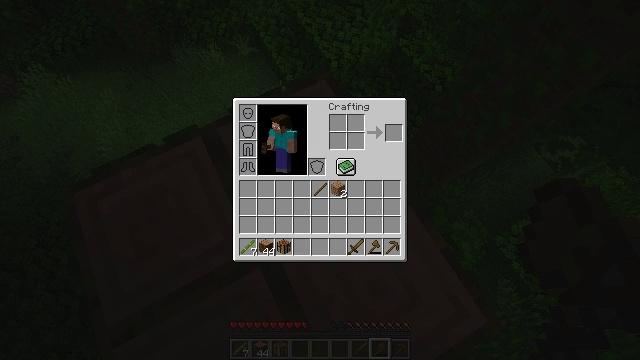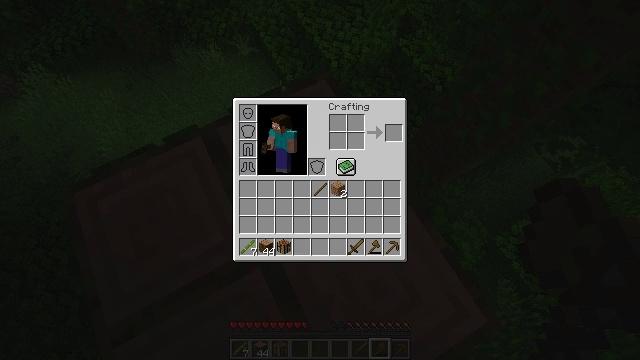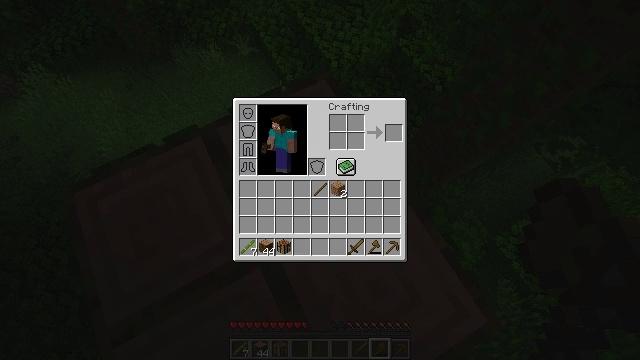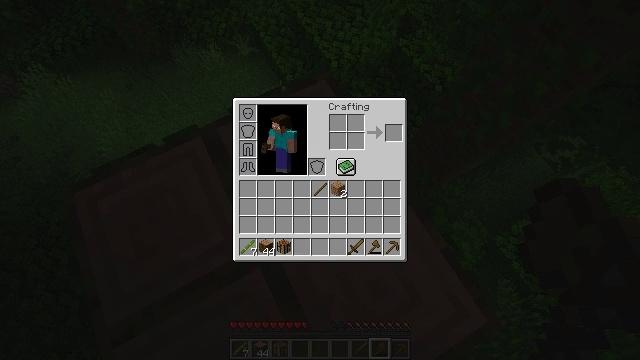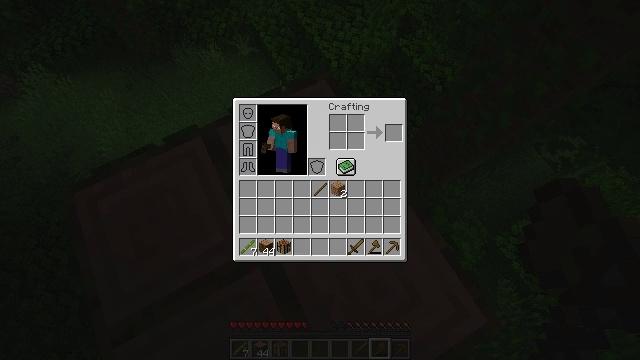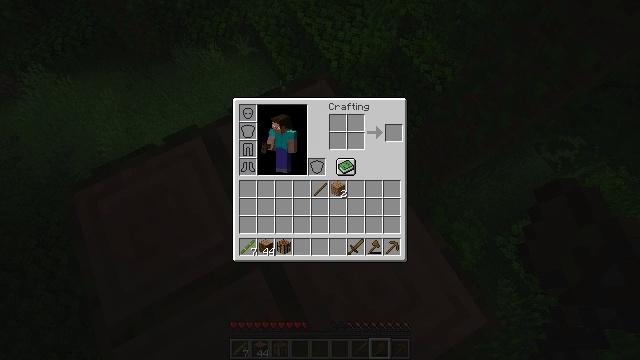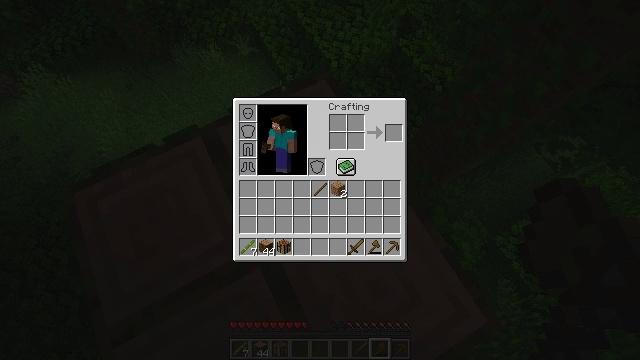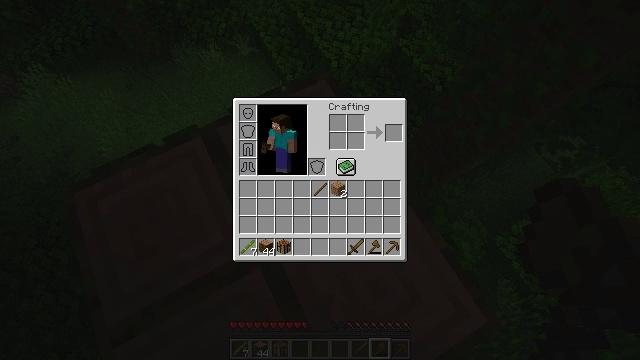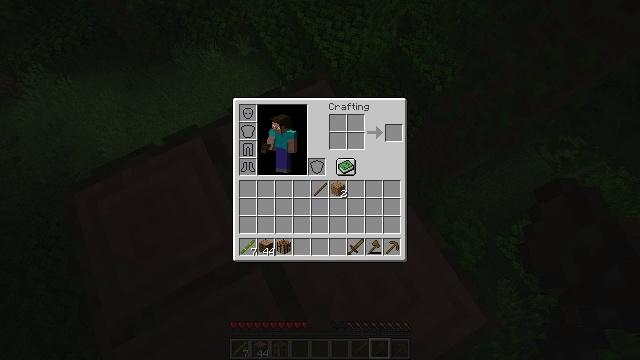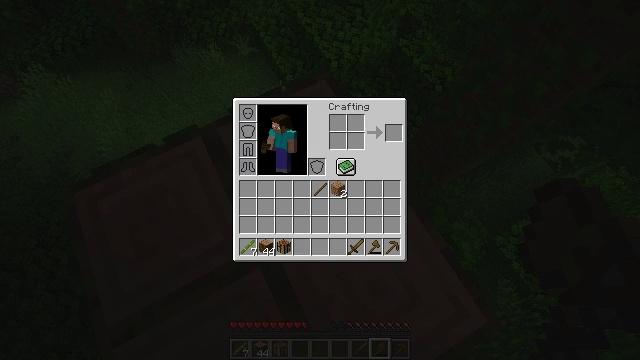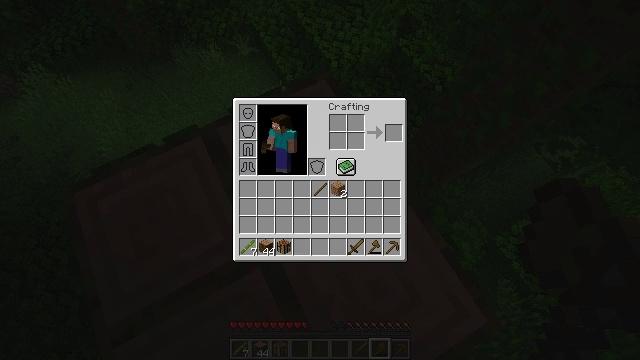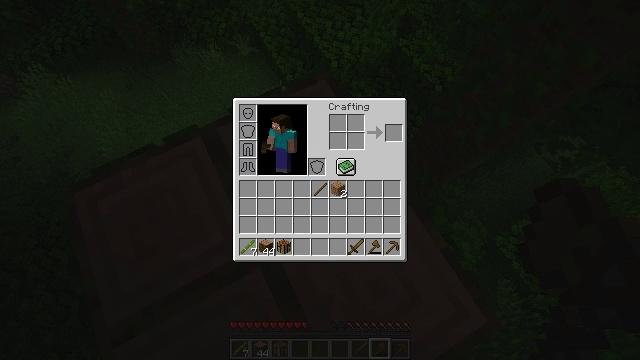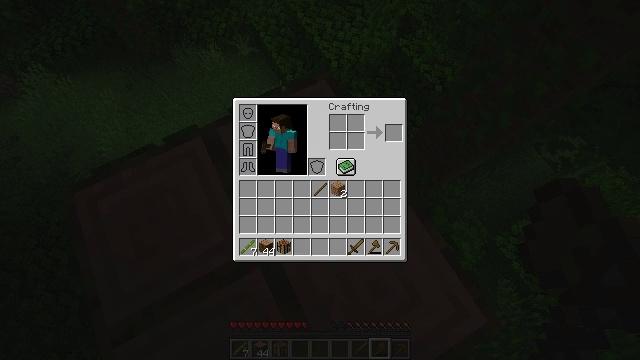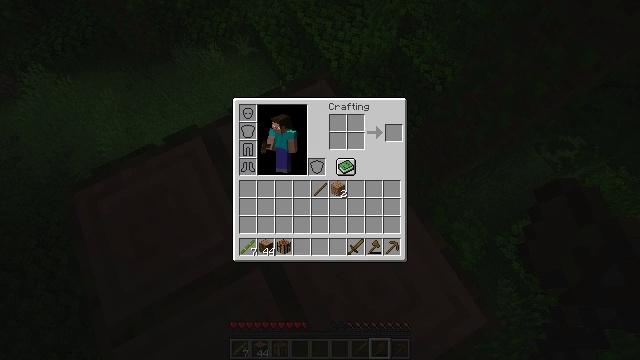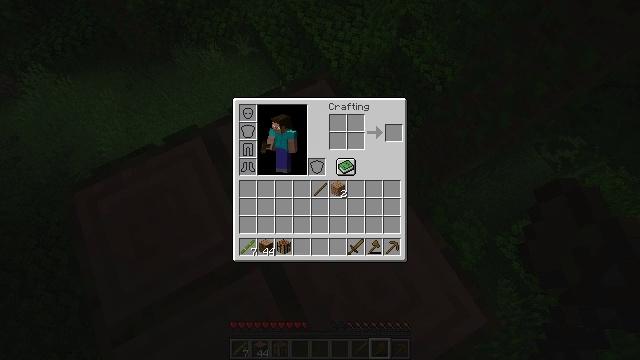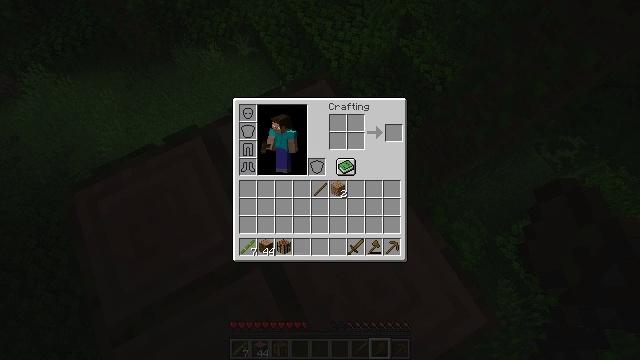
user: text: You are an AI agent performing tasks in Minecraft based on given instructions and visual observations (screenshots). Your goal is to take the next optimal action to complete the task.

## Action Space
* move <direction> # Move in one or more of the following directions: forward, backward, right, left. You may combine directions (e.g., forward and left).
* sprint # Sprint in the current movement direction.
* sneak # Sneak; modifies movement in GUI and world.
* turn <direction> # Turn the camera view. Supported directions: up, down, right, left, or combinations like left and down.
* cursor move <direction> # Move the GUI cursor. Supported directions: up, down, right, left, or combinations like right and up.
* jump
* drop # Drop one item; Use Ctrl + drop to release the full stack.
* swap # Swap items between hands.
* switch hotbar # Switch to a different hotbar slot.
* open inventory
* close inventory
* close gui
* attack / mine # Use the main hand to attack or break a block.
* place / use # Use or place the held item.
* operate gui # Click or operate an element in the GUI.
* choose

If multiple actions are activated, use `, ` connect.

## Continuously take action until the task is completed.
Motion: motion action
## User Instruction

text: Use an axe to chop the jungle log.
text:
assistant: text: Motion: no_op
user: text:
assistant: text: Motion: no_op
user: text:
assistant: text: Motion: no_op
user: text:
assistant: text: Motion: no_op
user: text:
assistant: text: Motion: no_op
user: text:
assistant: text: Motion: no_op
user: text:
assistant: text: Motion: no_op
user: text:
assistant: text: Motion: no_op
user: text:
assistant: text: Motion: no_op
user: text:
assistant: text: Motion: no_op
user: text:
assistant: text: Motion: no_op
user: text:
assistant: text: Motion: no_op
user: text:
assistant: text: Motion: no_op
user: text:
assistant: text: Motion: no_op
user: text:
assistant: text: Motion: no_op
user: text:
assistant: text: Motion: no_op
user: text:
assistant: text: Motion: no_op
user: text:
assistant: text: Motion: no_op
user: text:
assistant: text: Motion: no_op
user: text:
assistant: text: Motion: no_op
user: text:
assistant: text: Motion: no_op
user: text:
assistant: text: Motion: no_op
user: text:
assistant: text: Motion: no_op
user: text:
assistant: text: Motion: no_op
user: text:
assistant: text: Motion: no_op
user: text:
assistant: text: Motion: no_op
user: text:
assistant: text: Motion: no_op
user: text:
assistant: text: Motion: no_op
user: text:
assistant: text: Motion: no_op
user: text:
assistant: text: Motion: no_op